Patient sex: M
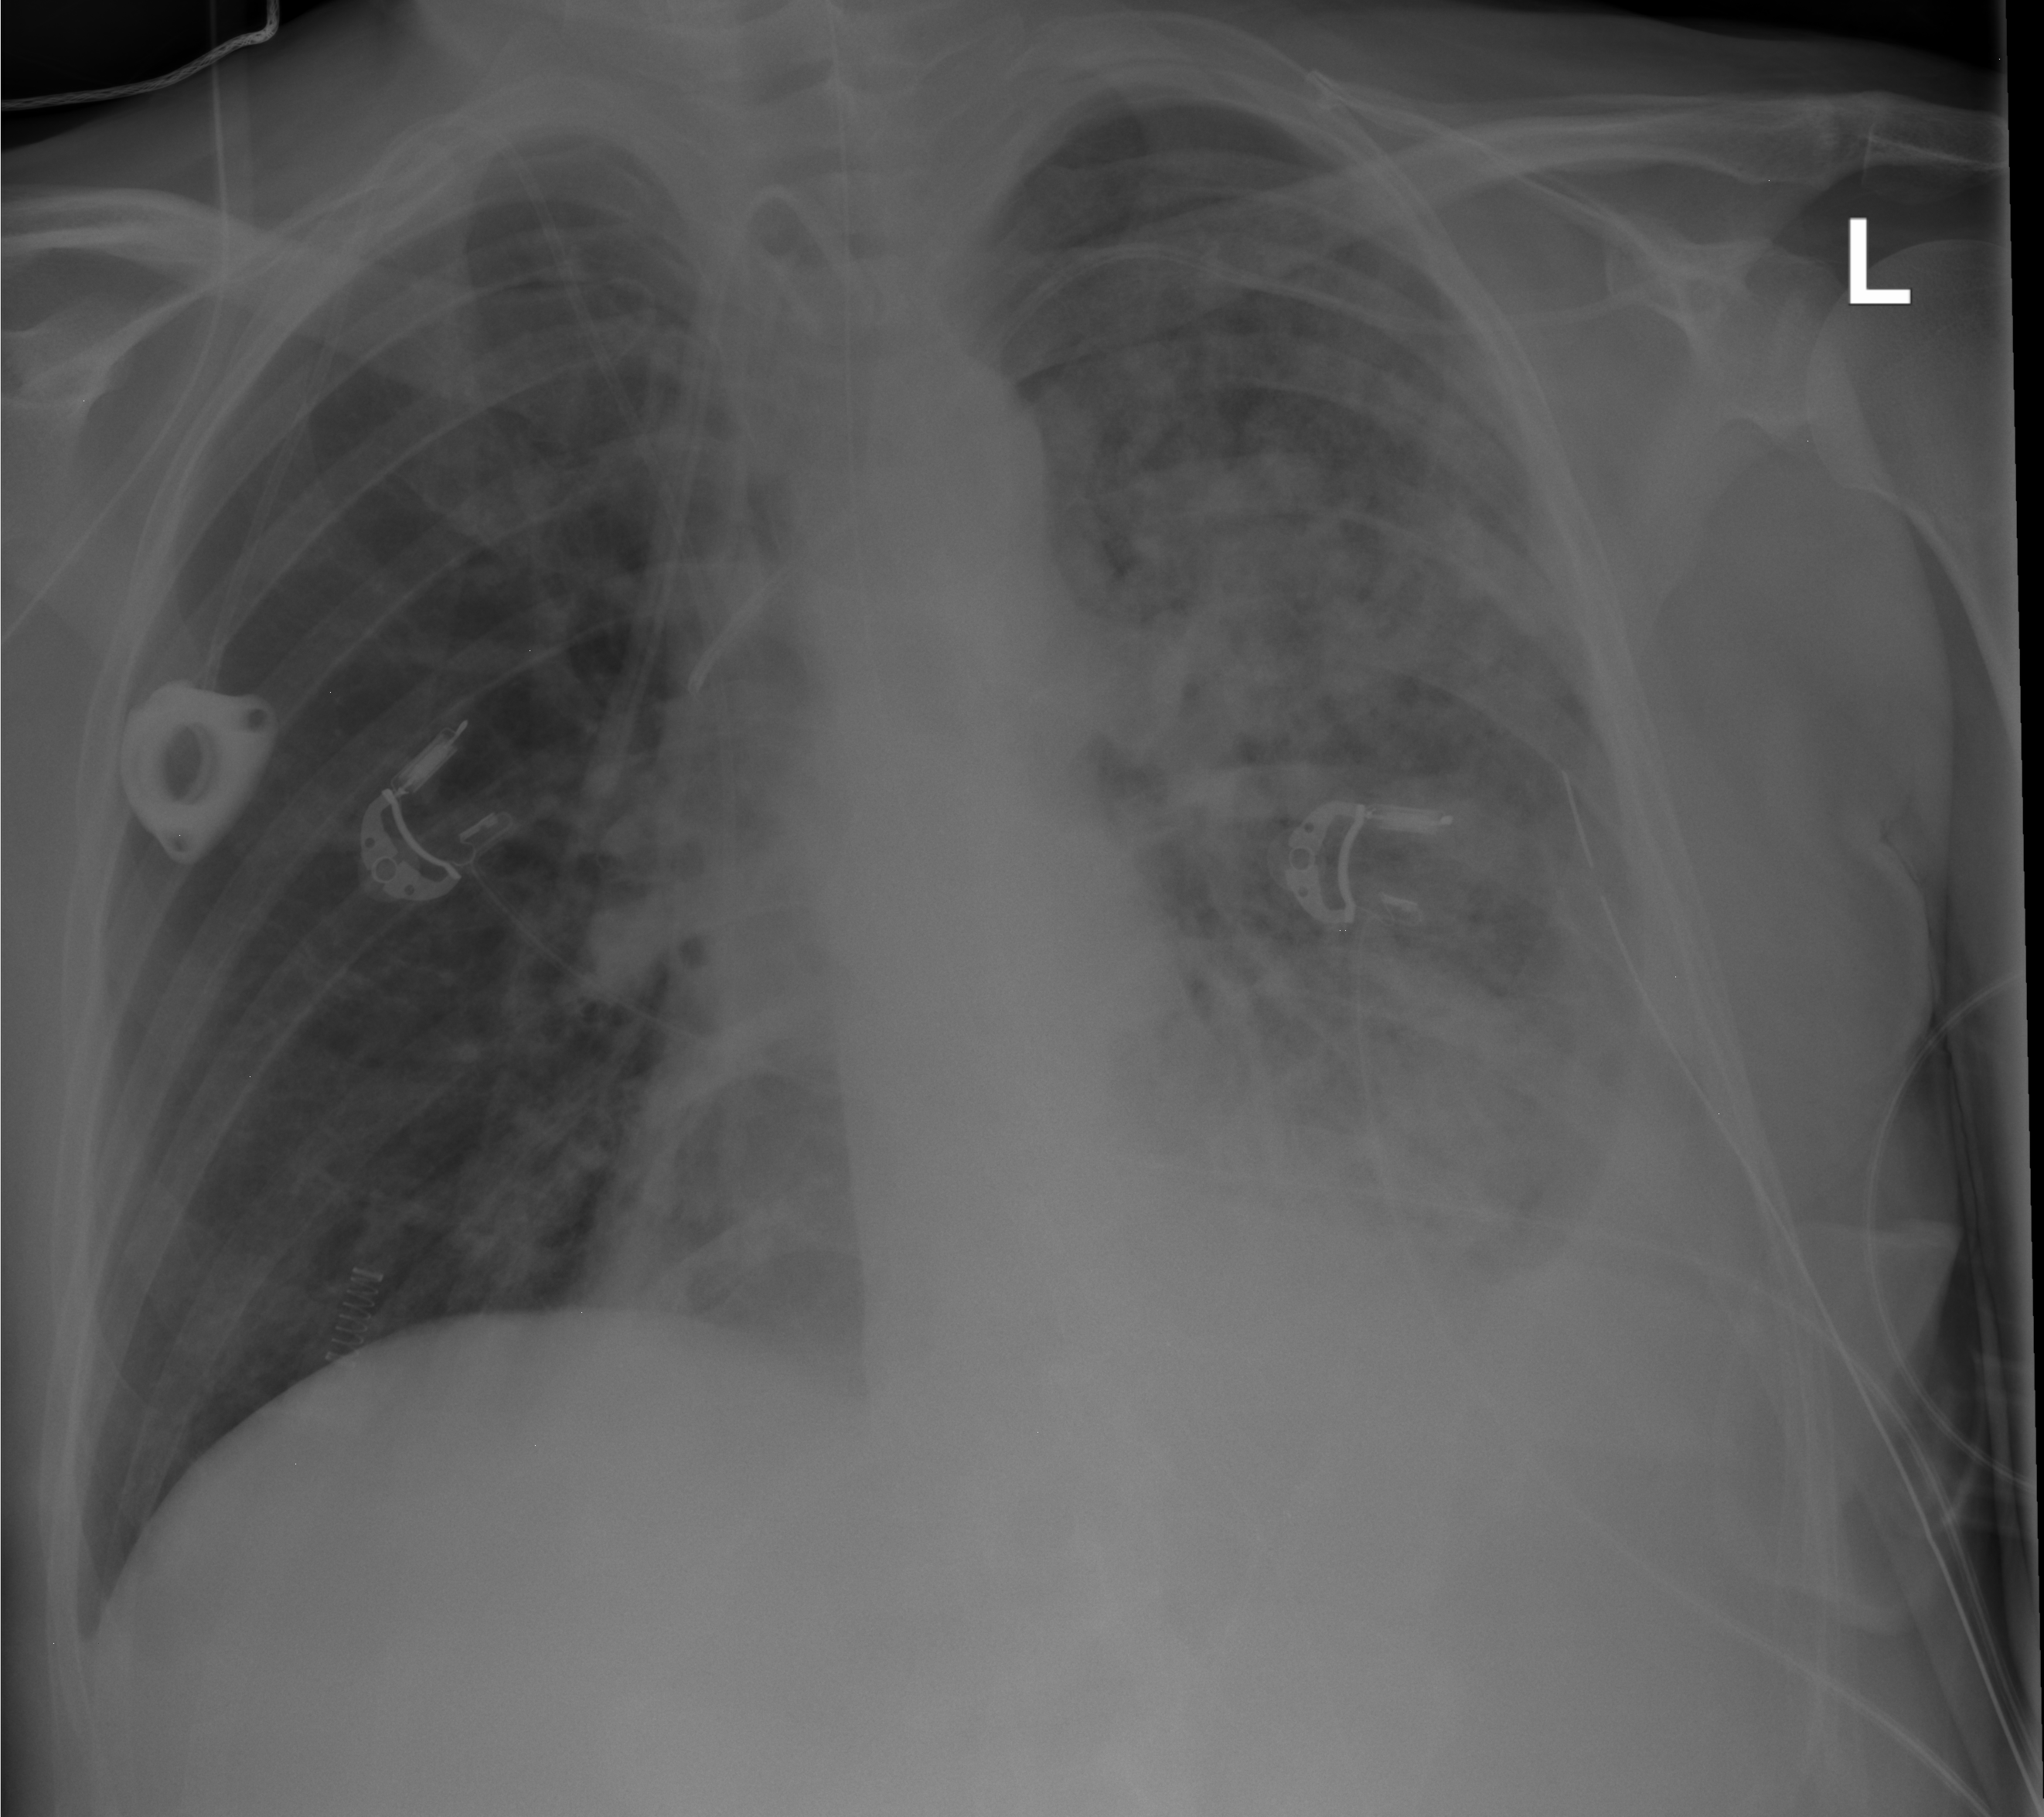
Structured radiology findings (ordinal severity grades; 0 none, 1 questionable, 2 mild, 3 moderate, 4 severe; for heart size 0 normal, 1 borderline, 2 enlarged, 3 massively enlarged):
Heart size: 0
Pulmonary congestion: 0
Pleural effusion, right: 0
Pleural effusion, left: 2
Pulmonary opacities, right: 0
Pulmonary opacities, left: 4
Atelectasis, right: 0
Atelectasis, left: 2